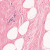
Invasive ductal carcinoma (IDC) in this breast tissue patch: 0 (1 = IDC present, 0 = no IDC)